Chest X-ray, PA view. Patient: 51 years old, sex M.
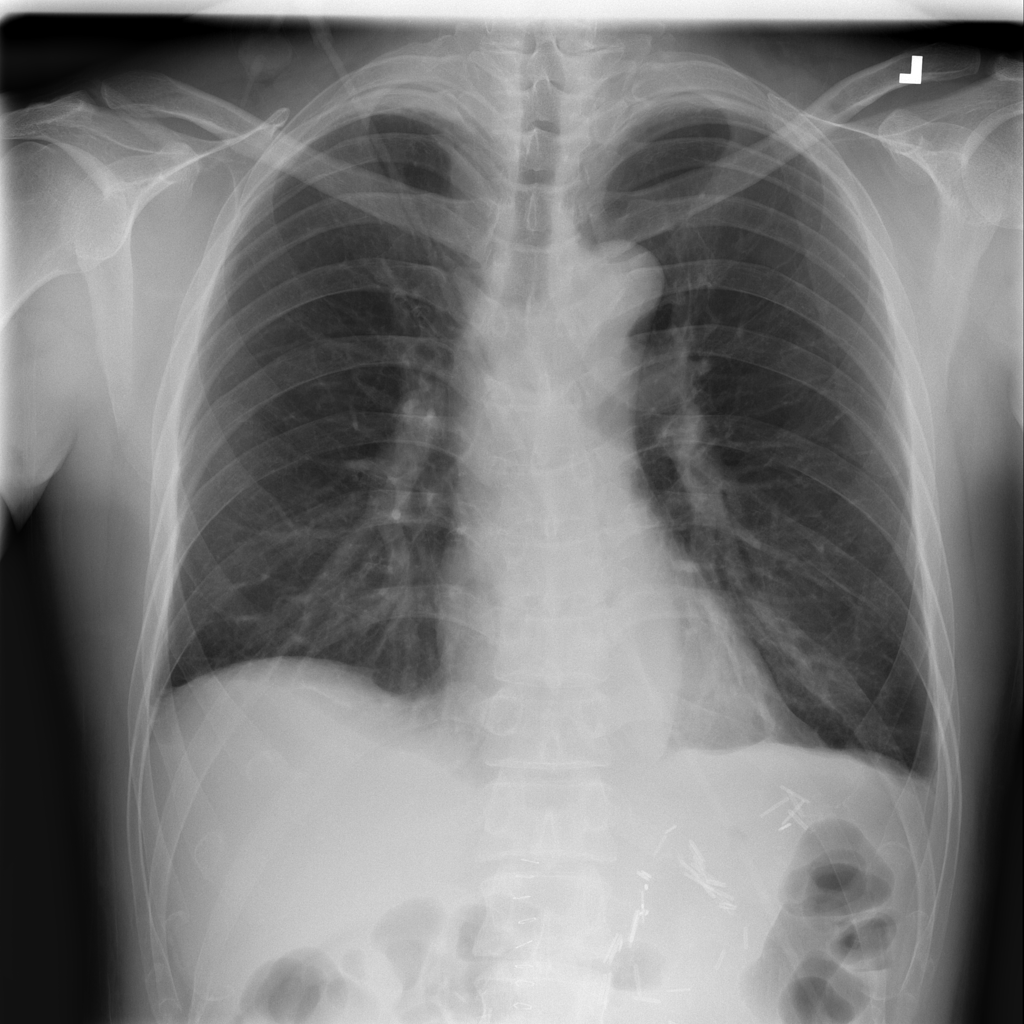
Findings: Effusion